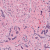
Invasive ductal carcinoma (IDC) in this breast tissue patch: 1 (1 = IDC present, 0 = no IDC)